Field crop: maize
Growth stage: 2
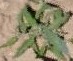
Species: atriplex